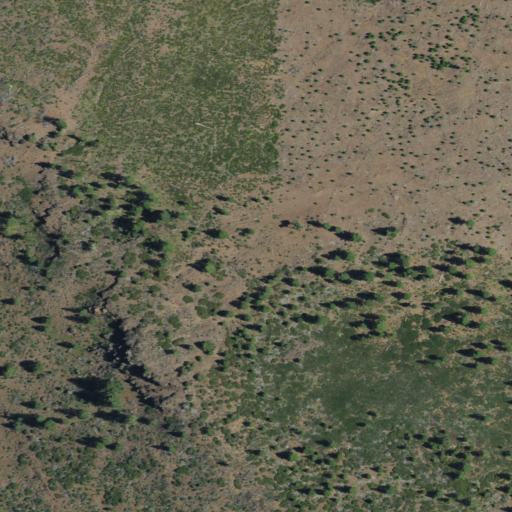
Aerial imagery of mountain in California named Sheephead Mountain containing shrub and evergreen forest